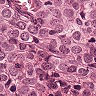
Metastatic tissue present: yes